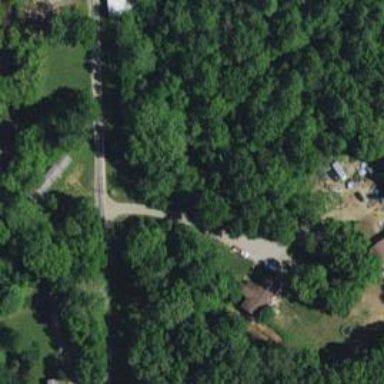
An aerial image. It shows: Driveway.